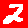
Digit: 2